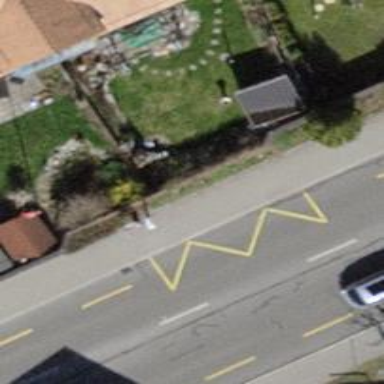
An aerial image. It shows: Bus stop with platform for public transport.